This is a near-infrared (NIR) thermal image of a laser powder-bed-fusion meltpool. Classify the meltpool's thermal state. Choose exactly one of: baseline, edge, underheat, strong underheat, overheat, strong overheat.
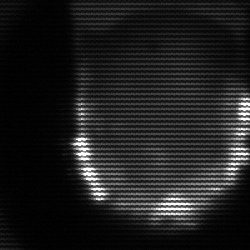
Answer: baseline